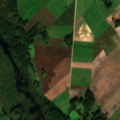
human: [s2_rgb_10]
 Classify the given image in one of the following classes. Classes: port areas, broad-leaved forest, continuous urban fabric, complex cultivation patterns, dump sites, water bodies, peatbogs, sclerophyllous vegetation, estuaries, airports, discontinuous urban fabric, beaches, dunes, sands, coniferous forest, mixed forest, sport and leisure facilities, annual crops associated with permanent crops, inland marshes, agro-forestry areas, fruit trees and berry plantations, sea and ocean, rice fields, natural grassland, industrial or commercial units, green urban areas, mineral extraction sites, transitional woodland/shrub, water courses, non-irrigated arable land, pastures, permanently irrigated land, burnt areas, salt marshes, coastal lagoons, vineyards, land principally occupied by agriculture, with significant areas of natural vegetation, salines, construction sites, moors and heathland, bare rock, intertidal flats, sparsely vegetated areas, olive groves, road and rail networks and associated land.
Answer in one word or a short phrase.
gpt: non-irrigated arable land, complex cultivation patterns, land principally occupied by agriculture, with significant areas of natural vegetation, broad-leaved forest